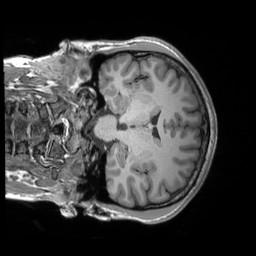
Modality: T1w
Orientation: coronal
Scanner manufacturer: siemens
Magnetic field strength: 3 T
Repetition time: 2.25 s
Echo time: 0.00306 s